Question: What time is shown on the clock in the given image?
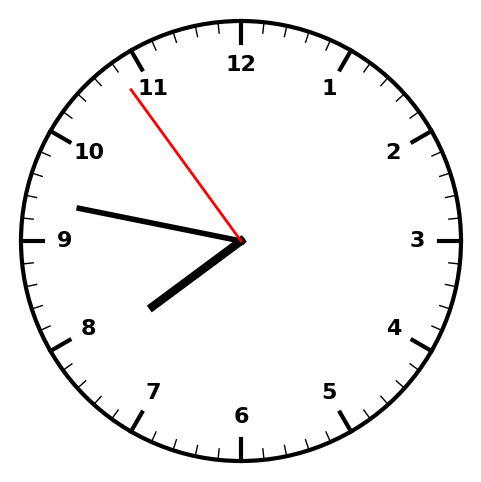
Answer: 07:46:54